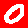
Digit: 0